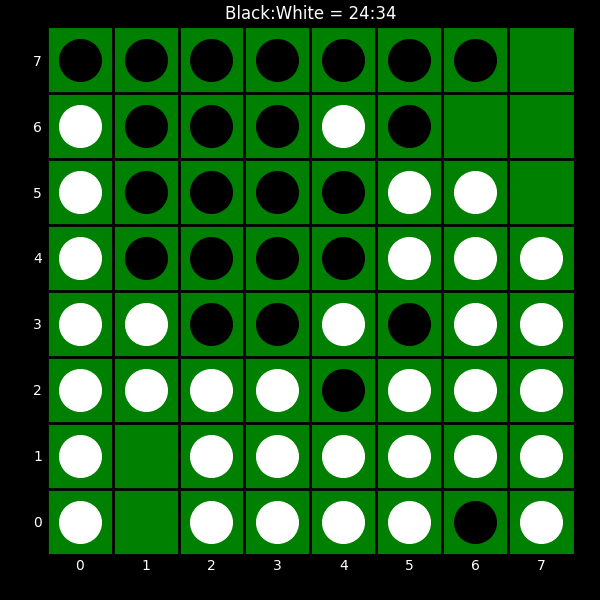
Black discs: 24
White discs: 34